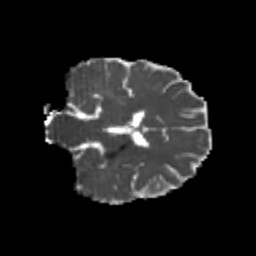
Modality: MD
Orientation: coronal
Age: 21
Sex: male
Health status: healthy
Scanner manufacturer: philips
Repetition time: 7.39 s
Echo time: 0.08599 s